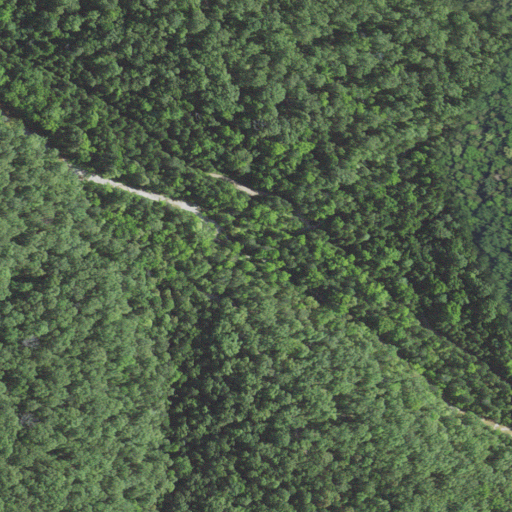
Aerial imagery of valley in Missouri named Montgomery Hollow containing deciduous forest and evergreen forest